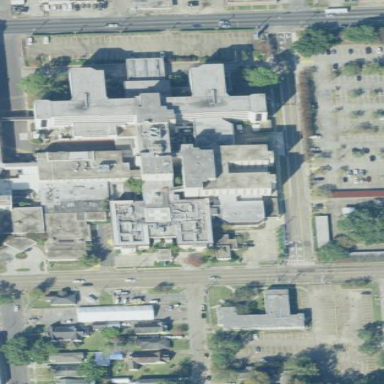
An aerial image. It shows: Hospital providing healthcare services.